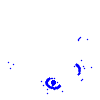
Particle: electron